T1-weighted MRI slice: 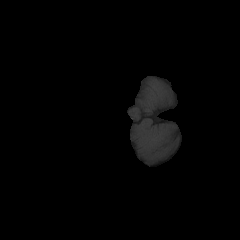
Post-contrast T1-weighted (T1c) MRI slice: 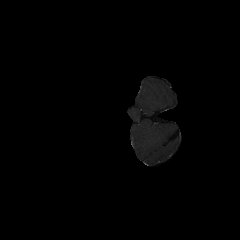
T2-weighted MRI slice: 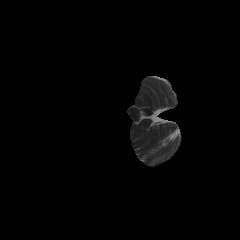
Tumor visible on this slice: no